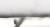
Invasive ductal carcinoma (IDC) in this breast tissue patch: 0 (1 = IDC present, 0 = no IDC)